Interaction volume radius: 10 \u00c5
Interaction volume height: 20 \u00c5
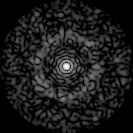
Disorder parameter: 0.8382